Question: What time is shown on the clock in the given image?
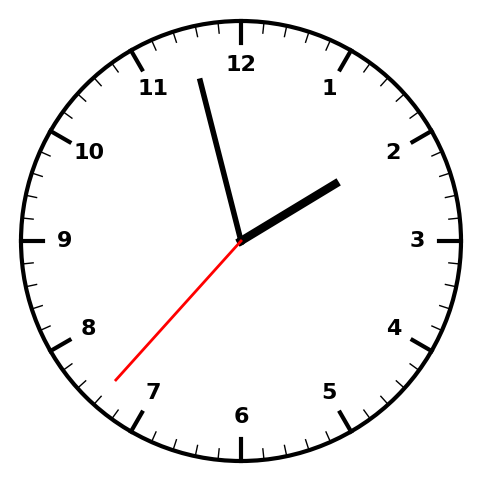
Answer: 01:57:37